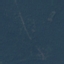
Land use / land cover: Forest